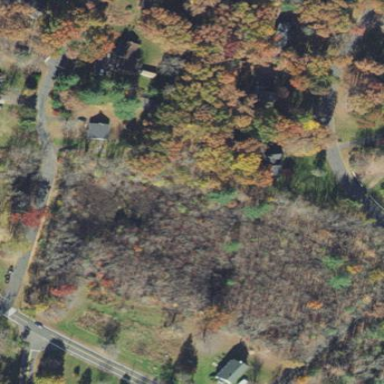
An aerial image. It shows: Existing Preserved Open Space in woodland area.